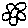
Label: flower